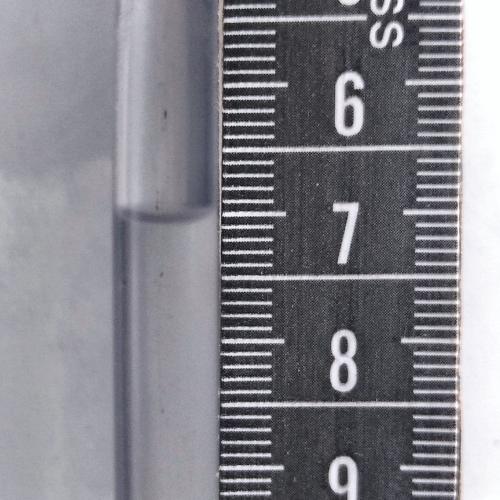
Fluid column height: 7.0 cm